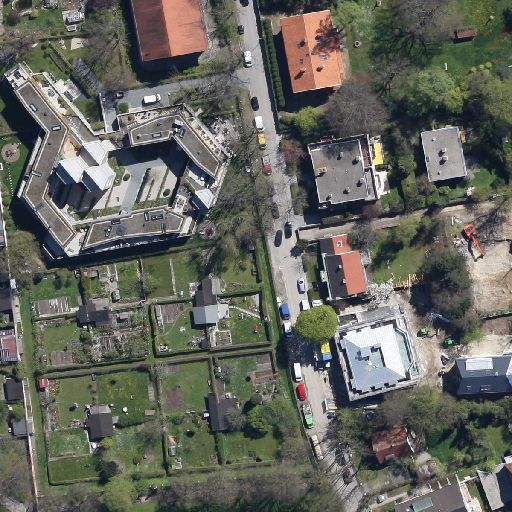
Referring expression: sidewalk